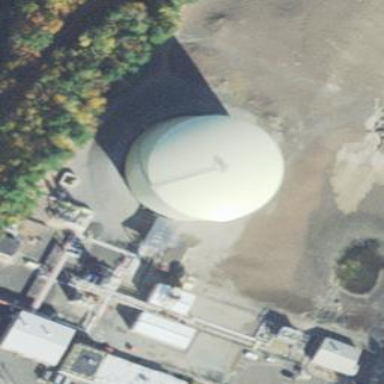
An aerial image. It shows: Storage tank that is man-made.